Question: On running my 'VC++' application doesn't run and stops with '0xc00007b' error code, which is 'STATUS_INVALID_IMAGE_FORMAT'. I understand that this means I have problems with some x86 - x64 architecture compatibility issues on 'DLL's.
I have checked with 'Dependency Walker' and I get the following:
There is no '64' indicator on any dependency. On double-click on any of the 3 not found files it says it's looking for them in the app folder, although I've copied them there, as well as having in 'C:\Windows\System32'.
I already have 'Visual C++ Redistributables' installed for:
- - -
I've run 'sfc /scannow' but everything is fine.
The application is '32bit' and it was originally written in 'VS2006', 'XP'.
What should I do to fix this?
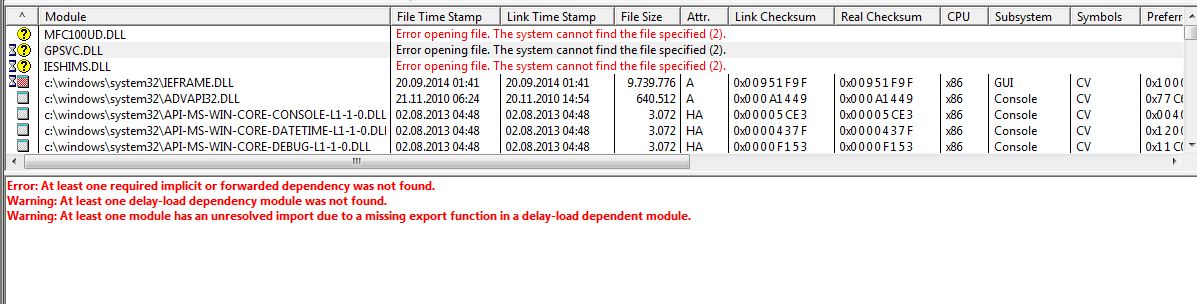
Answer: In ol der versions of vs (there is no vs2006) the dlls had to be installed in a formal way, not just present. And, there is no redistibutal package for debug dlls. You have to install visual studio, or update to vs2010.